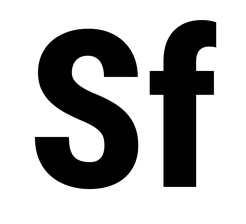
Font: Roboto_Condensed_ExtraBold